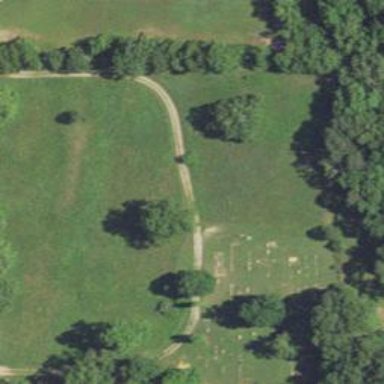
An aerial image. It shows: Cemetery.